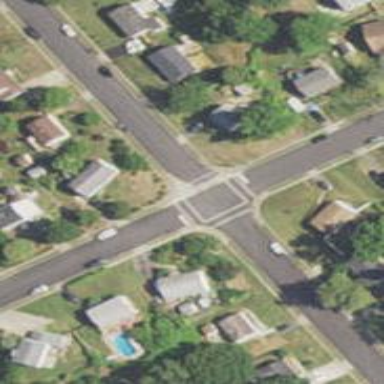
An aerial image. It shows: Marked crossing on the road.